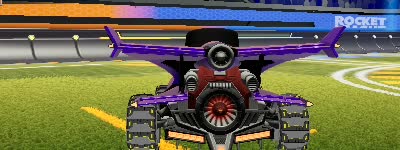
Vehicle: aftershock